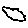
Label: cloud